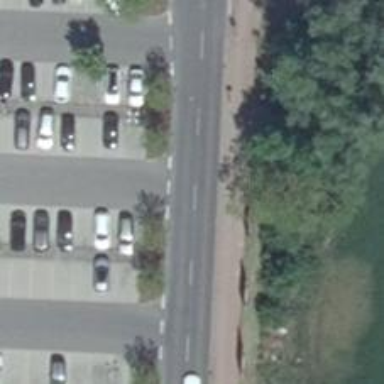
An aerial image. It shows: Parking aisle with diagonal parking lanes. The surface of the road is asphalt.